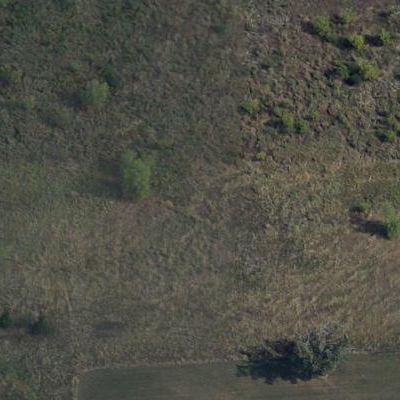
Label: aGrass